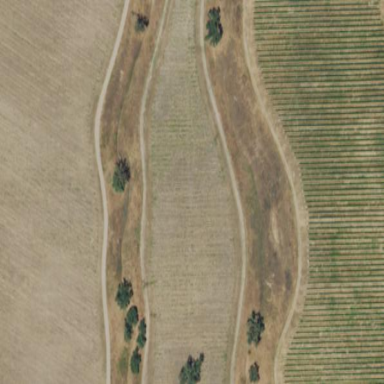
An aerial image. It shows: Vineyard with grape crops.